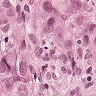
Metastatic tissue present: yes